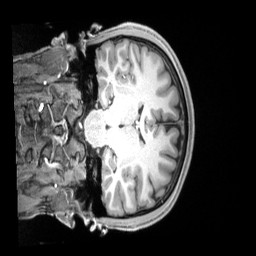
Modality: T1w
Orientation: coronal
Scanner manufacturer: siemens
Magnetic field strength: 3 T
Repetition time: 2.5 s
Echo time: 0.00218 s